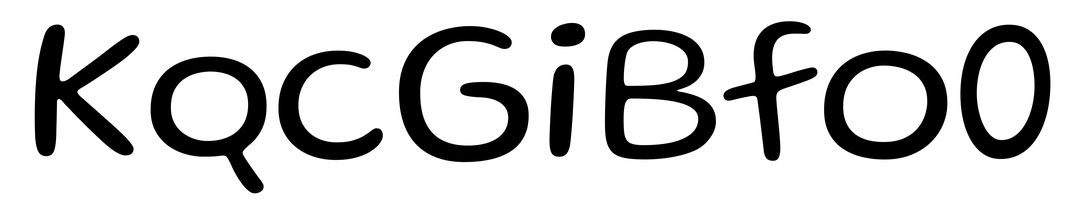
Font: Gluten_Light